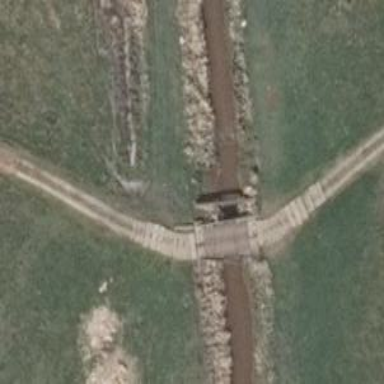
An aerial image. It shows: Dirt track road on bridge with grade 4 tracktype.